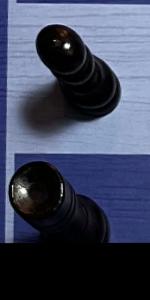
Label: Rook_Black